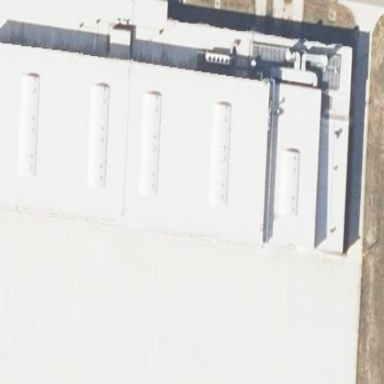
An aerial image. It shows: Hangar.